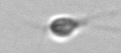
Label: Chrysochromulina